Interaction volume radius: 5 \u00c5
Interaction volume height: 30 \u00c5
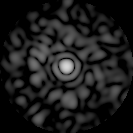
Disorder parameter: 0.8141